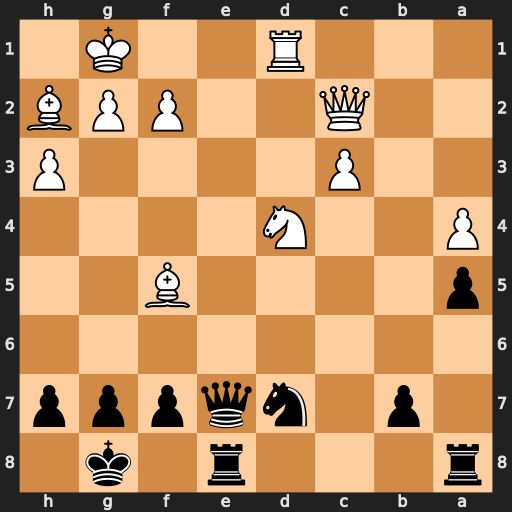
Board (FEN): r3r1k1/1p1nqppp/8/p4B2/P2N4/2P4P/2Q2PPB/3R2K1
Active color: b
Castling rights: -
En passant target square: -
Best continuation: Qe1+ Rxe1 Rxe1#